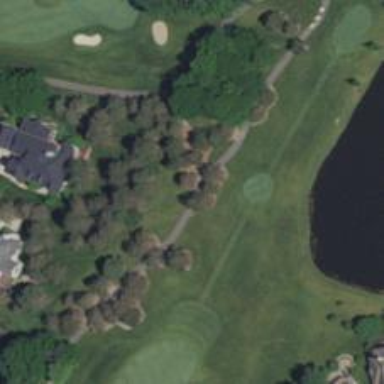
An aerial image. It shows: Footway that doubles as golf path.